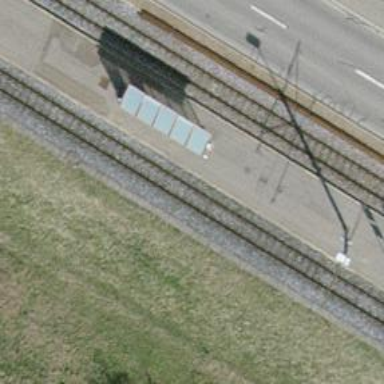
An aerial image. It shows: Light rail station that serves as public transport hub for the railway system.